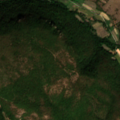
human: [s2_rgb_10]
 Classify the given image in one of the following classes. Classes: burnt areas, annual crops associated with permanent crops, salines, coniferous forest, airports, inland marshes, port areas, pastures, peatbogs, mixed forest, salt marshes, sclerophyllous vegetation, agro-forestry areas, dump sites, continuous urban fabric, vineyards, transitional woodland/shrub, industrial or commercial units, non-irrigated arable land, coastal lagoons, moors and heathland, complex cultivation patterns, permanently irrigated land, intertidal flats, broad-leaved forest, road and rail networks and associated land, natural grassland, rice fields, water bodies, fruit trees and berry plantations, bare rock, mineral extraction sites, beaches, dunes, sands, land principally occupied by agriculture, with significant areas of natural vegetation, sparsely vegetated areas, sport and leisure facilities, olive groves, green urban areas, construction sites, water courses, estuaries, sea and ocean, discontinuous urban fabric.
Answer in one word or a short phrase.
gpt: pastures, land principally occupied by agriculture, with significant areas of natural vegetation, broad-leaved forest, transitional woodland/shrub